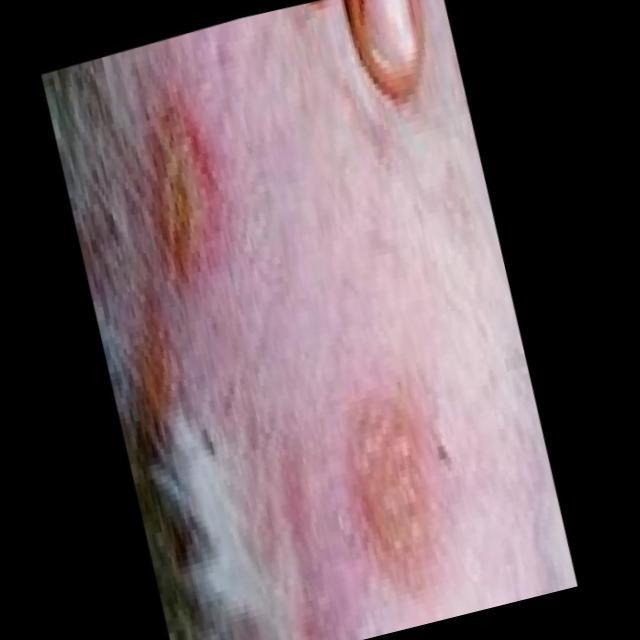
Canine ringworm (Dermatophytosis) — fungal infection caused by Microsporum or Trichophyton. Presents with circular alopecia, scaling, crusting, and broken hairs.